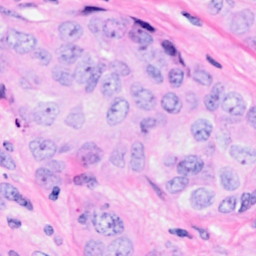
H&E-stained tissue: Breast